Question: For example, notice how the text isn't quite in the vertical center of the ComboBox.

Here's my XAML:
'''
<Window x:Class="_24HoursBook.MainWindow"
xmlns="http://schemas.microsoft.com/winfx/2006/xaml/presentation"
xmlns:x="http://schemas.microsoft.com/winfx/2006/xaml"
Title="MainWindow" Height="450" Width="350" MinHeight="450" MinWidth="350">
<Grid ShowGridLines="True">
<Grid.RowDefinitions>
<RowDefinition Height="0.15*" />
<RowDefinition />
</Grid.RowDefinitions>
<Image Grid.Row="0" Stretch="Fill" Source="Image/topBarBg.png" />
<StackPanel Orientation="Horizontal" Grid.Row="0">
<TextBlock Text="Platform"
Foreground="White"
FontFamily="Georgia"
FontSize="15"
Margin="10"
HorizontalAlignment="Center"
VerticalAlignment="Center"/>
<ComboBox x:Name="cmbPlatform"
Margin="10"
FontFamily="Georgia"
FontSize="15"
MinHeight="30"
MinWidth="140"
VerticalAlignment="Center">
<ComboBoxItem>All Platforms</ComboBoxItem>
<ComboBoxItem>Playstation 3</ComboBoxItem>
<ComboBoxItem>XBox 360</ComboBoxItem>
<ComboBoxItem>Wii</ComboBoxItem>
<ComboBoxItem>PSP</ComboBoxItem>
<ComboBoxItem>DS</ComboBoxItem>
</ComboBox>
</StackPanel>
<Image Grid.Row="0" Source="Image/about.png"
Height="16" HorizontalAlignment="Right"
VerticalAlignment="Center"
Margin="0 0 10 0" />
<ListView Grid.Row="1" Background="#343434">
</ListView>
</Grid>
</Window>
'''
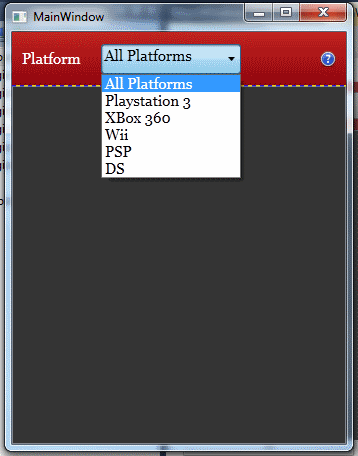
Answer: Add 'VerticalContentAlignment="Center"' to your combobox.